Interaction volume radius: 5 \u00c5
Interaction volume height: 10 \u00c5
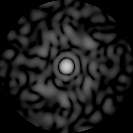
Disorder parameter: 0.8225